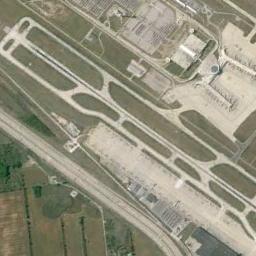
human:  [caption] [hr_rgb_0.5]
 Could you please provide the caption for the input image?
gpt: The airport is divided into two triangular areas by several runways .

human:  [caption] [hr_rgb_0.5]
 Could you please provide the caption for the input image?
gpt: There is an airport in the field with some runways .

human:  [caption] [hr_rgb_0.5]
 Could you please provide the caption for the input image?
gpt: An airport with some parallel runways, Open areas and a terminal on the lawn .

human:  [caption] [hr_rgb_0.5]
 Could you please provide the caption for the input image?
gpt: Several runways and buildings are scattered in the airport while every plane is on their own position .

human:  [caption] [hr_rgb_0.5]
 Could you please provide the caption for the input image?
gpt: The grass of the airfield is divided into different sizes by the road .